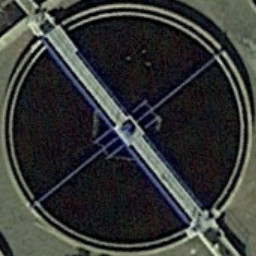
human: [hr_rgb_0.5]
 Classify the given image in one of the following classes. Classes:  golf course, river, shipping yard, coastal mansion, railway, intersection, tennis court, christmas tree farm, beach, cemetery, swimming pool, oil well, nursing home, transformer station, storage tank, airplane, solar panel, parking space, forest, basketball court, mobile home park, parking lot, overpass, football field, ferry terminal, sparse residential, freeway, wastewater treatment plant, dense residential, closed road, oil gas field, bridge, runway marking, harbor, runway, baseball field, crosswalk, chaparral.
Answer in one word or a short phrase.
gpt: wastewater treatment plant